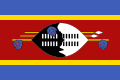
Flag of Eswatini